Question: its me again. I got my results to display from the bean list, but ran into a issue when we did some rollups on the database package. As you can see the lines that are rolled up on show as memory locations, I believe is what it's called. I was advised that I can use something like "varstatus" and iterate over to make a comma separated array to display the actual data?
Does this sound right?
The headings are fine...its the data Im referring to
Thanx

If the picture is too small...the last 3 columns are popuated with this: "[Ljava.lang.String;@11396ec"
BEAN:
'''
public class DetResults
{
private List<String> headings;
private List<Class<?>> types;
private List<Object[]> data;
public DetResults() {}
public List<String> getHeadings() { return this.headings; }
public String getHeading(int which) { return this.headings.get(which); }
public List<Class<?>> getTypes() { return this.types; }
public Class<?> getType(int which) { return this.types.get(which); }
public List<Object[]> getData( ) { return this.data; }
public Object[] getDataAtRow( int row ) { return this.data.get(row); }
public void setHeadings( List<String> val ) { this.headings = val; }
public void setHeadings( String[] val ) { this.headings = Arrays.asList(val); }
public void addHeading( String val )
{
if( this.headings == null ) this.headings = new ArrayList<String>();
this.headings.add(val);
}
public void setTypes( List<Class<?>> val ) { this.types = val; }
public void setTypes( Class<?> val[] ) { this.types = Arrays.asList(val); }
public void addType( Class<?> val )
{
if( this.types == null ) this.types = new ArrayList<Class<?>>();
this.types.add(val);
}
public void setData( List<Object[]> val ) { this.data = val; }
// allow NPE to get thrown
public void setDataAtRow( Object[] val, int row ) { this.data.set(row, val); }
public void appendDataRow( Object[] val )
{
if( data == null ) data = new ArrayList<Object[]>();
this.data.add(val);
}
public int getColumnCount() { return this.headings!=null?this.headings.size():0; }
}
'''
JSP:
'''
<tr>
<th>
<span onclick="toggleDiv('resultSet', 'resultImg')" style="cursor: hand;">Results&nbsp;<img name="resultImg" src="../images/minus.gif" /></span>
</th>
</tr>
<tr>
<td>
<div id="resultSet" style="display:block; background-color:#ffffff;">
<!--Begin Search Results -->
<c:choose>
<c:when test="${not empty results.columnCount}">
<ctl:vertScroll height="300" headerStyleClass="data_table_scroll" bodyStyleClass="data_table_scroll" enabled="${user.scrollTables}">
<!-- <ctl:sortableTblHdrSetup topTotal="false" href="show.whatif_like_item_search"/> -->
<table align="center" class="data_table vert_scroll_table" >
<tr>
<c:forEach var="heading" items="${results.headings}">
<th class="narrow">${heading}</th>
</c:forEach>
</tr>
<c:forEach var="row" items="${results.data}">
<tr>
<c:forEach var="cell" items="${row}">
<td>${cell}</td>
</c:forEach>
</tr>
</c:forEach>
</table>
</ctl:vertScroll>
</c:when>
<c:otherwise>
<!-- SHOW NOTHING -->
</c:otherwise>
</c:choose>
<!--End Search Results -->
</div>
</td>
</tr>
'''
ANSWER:
'''
<table align="center" class="data_table vert_scroll_table" >
<tr>
<c:forEach var="heading" items="${results.headings}">
<th class="narrow">${heading}</th>
</c:forEach>
</tr>
<c:forEach var="row" items="${results.data}">
<tr>
<c:forEach var="cell" items="${row}" varStatus="rowStatus">
<td style="width:200px;">
<c:choose>
<c:when test="${results.types[rowStatus.index].array}">
<c:forEach var="elem" items="${cell}" varStatus="cellStatus">
${elem}<c:if test="${!cellStatus.last}">,&nbsp;</c:if>
</c:forEach>
</c:when>
<c:otherwise>
${cell}
</c:otherwise>
</c:choose>
</td>
</c:forEach>
</tr>
</c:forEach>
</table>
'''
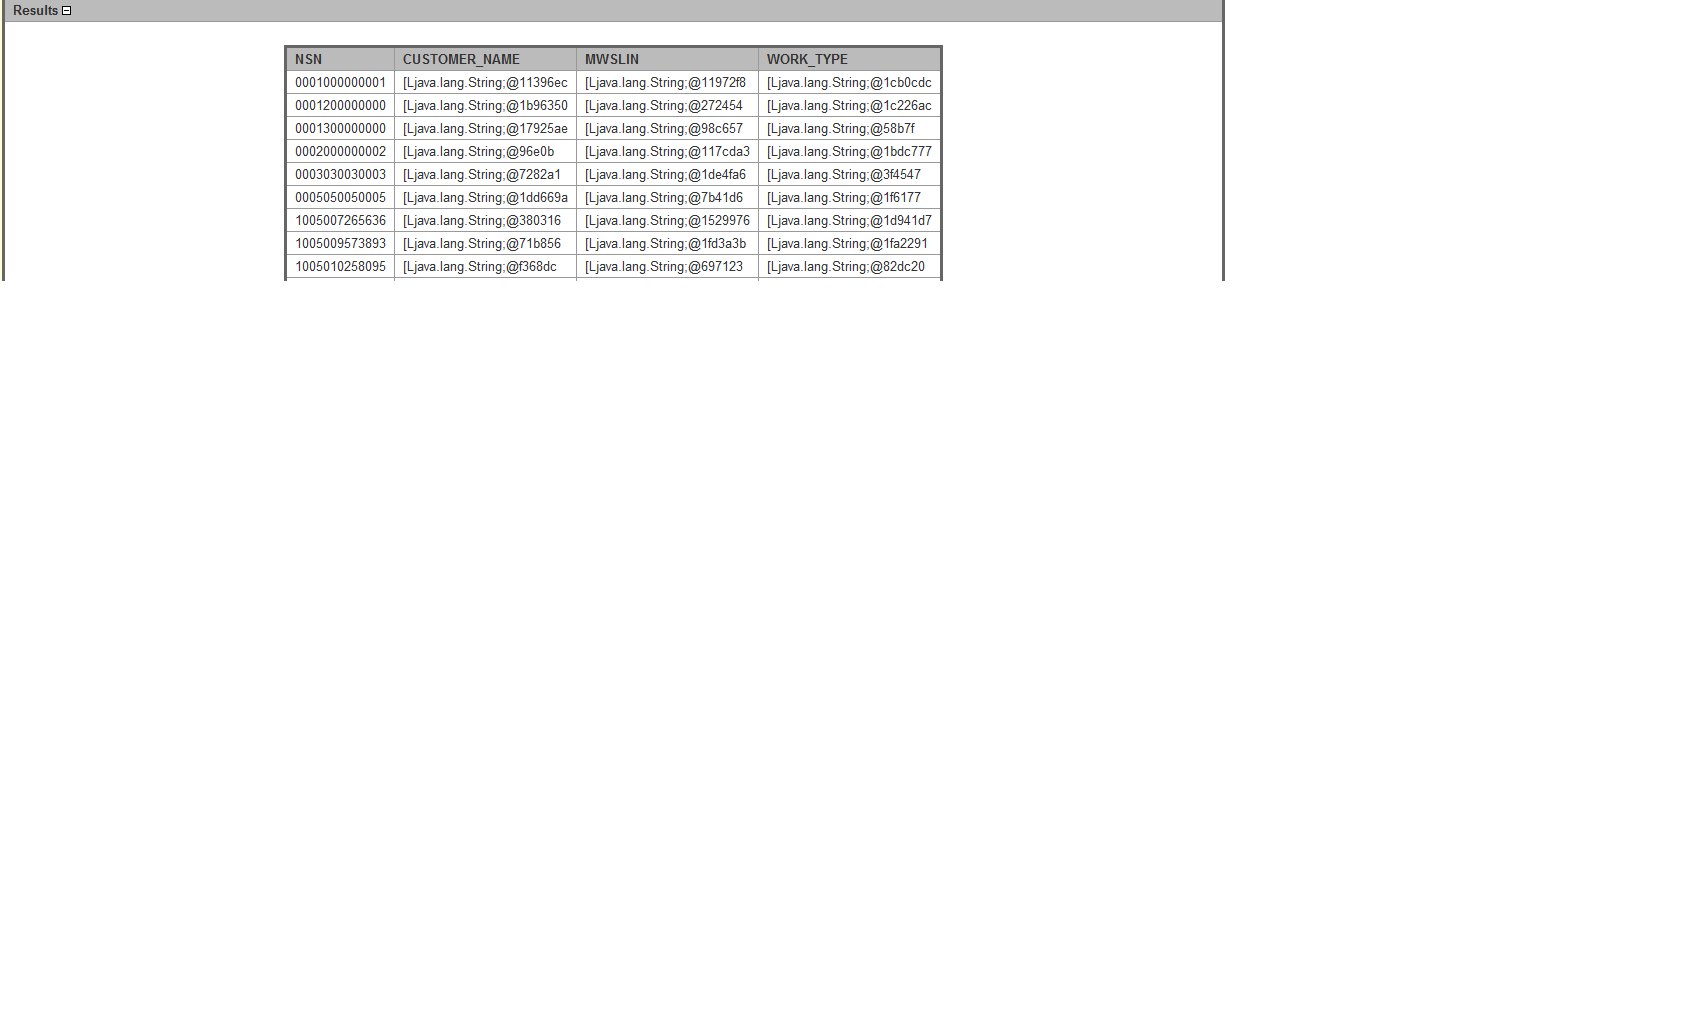
Answer: Here is the basic idea,
Your collection
'''
List<String> fruits = new ArrayList<String>();
fruits.add("Apple");
fruits.add("Mango");
fruits.add("Grapes");
'''
On JSP
'''
<c:forEach items="${fruits}" var="fruit" varStatus="status">
<c:out value="${fruit}"/>
<c:if test="${!status.last}">,</c:if>
</c:forEach>
'''